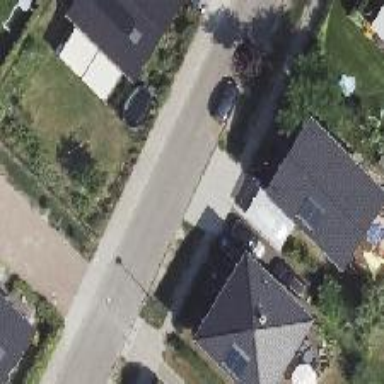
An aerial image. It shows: Driveway.